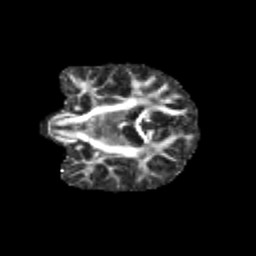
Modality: FA
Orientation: coronal
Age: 11
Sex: male
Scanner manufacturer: siemens
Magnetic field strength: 3 T
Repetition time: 3.8 s
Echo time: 0.07 s